Interaction volume radius: 10 \u00c5
Interaction volume height: 35 \u00c5
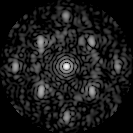
Disorder parameter: 0.4354